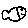
Label: fish